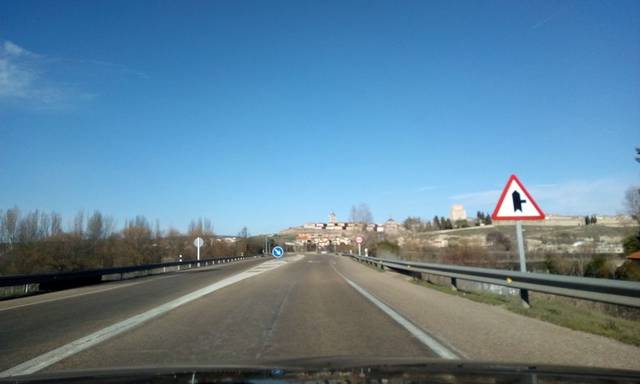
Region: Spain
Coordinates: 40.593, -6.543